高一 · 代数
已知函数 $y=\left\{\begin{array}{l}x^{2}-1, x<-1 \\ |x|+1,-1 \leqslant x \leqslant 1 \\ \sqrt{3 x}+3, x>1\end{array}\right.$, 编写一个程序求函数值.
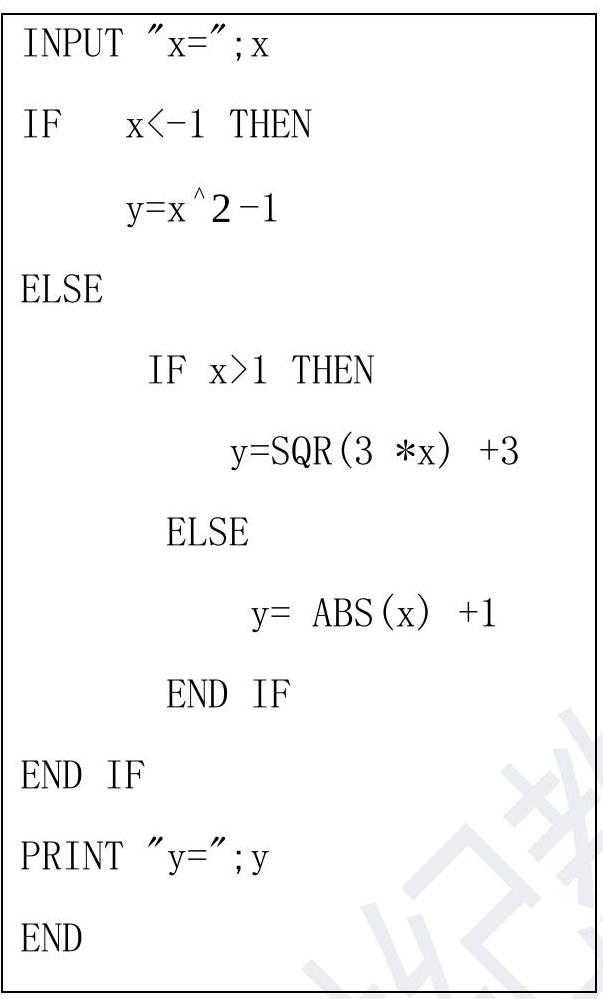
答案:
解析: